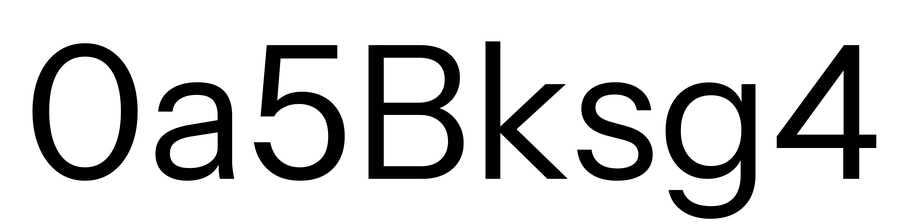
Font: InstrumentSans_Regular